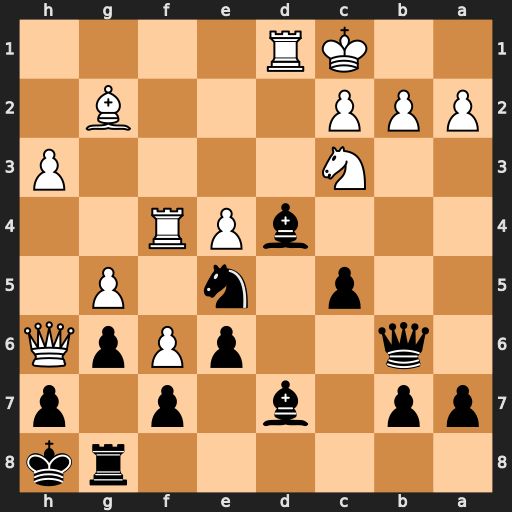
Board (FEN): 6rk/pp1b1p1p/1q2pPpQ/2p1n1P1/3bPR2/2N4P/PPP3B1/2KR4
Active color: b
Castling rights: -
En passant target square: -
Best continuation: Be3+ Kb1 Bxf4